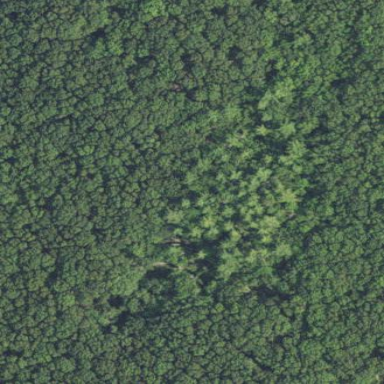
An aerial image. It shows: Woodland consisting mainly of needle-leaved trees.